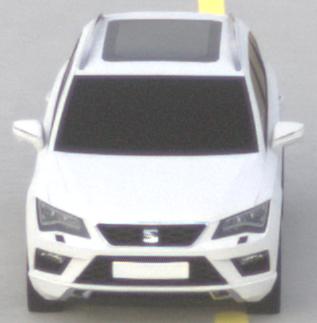
Make: SEAT
Model: Ateca 1.0 TSI Ecomotive
Detailed model: Ateca (5FP)
Model produced from: 2016/08
Model produced until: 2018/08
Doors: 5
Color: white
Road condition: dry road
Daytime: sunrise or sunset
Contrast: low contrast